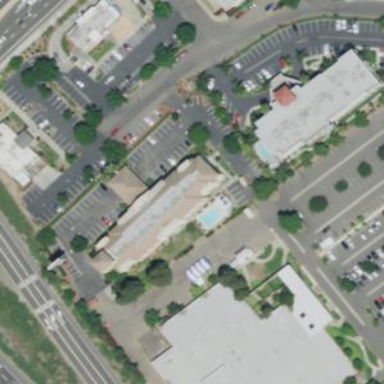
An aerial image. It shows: Hotel building.